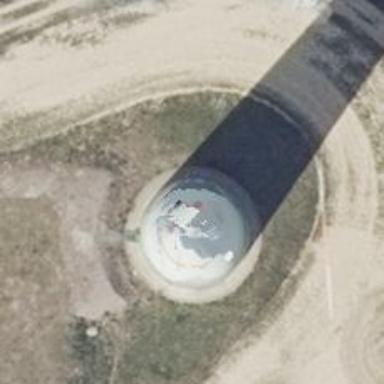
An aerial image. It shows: Wind turbine generator that utilizes wind as its source for generating electricity. It is of the horizontal axis type.